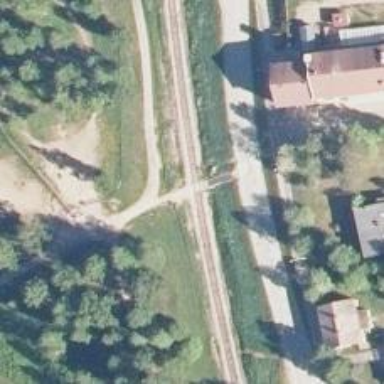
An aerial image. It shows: Railway crossing with saltire markings.